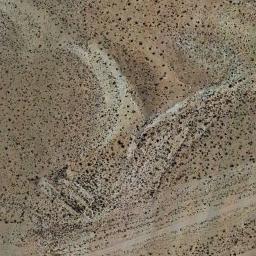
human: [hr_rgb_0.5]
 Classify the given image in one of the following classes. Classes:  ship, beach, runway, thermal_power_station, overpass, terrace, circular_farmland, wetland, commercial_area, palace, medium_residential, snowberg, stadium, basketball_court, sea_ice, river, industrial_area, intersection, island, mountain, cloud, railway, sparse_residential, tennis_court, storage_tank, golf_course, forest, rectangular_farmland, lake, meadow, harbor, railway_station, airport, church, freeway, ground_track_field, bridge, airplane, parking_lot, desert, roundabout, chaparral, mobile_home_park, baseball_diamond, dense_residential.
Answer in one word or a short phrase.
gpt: chaparral